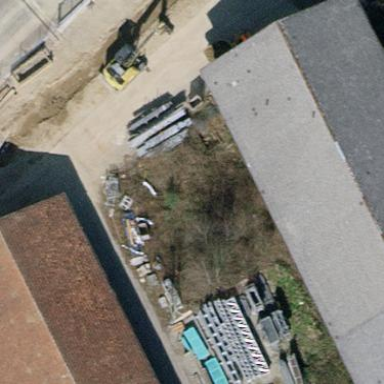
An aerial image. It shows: Building housing car wash facility.